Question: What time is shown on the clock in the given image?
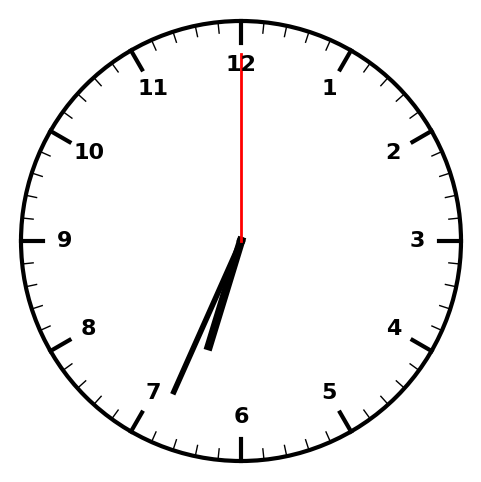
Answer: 06:34:00